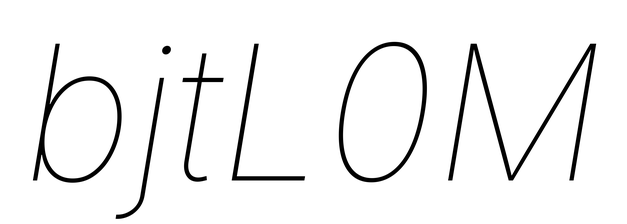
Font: Inter-Italic_Thin_Italic